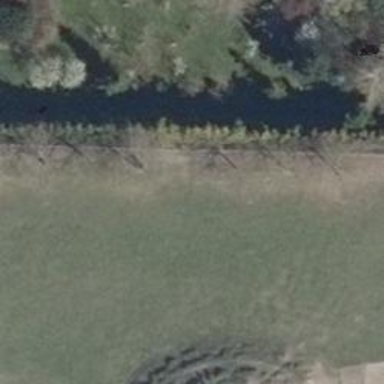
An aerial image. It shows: Row of trees in natural setting.